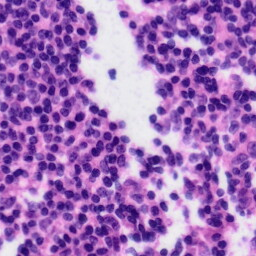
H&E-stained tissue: Tonsil